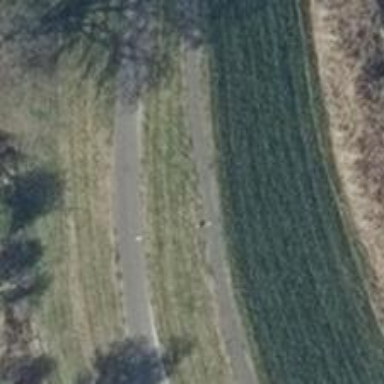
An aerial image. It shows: Dyke embankment along asphalt path.